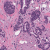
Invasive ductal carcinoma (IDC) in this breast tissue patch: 1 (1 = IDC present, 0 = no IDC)